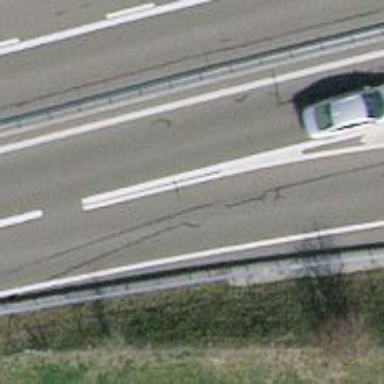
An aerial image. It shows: Asphalt trunk motorway.